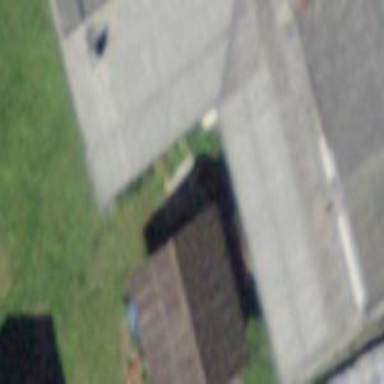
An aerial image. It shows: View of roof of building.